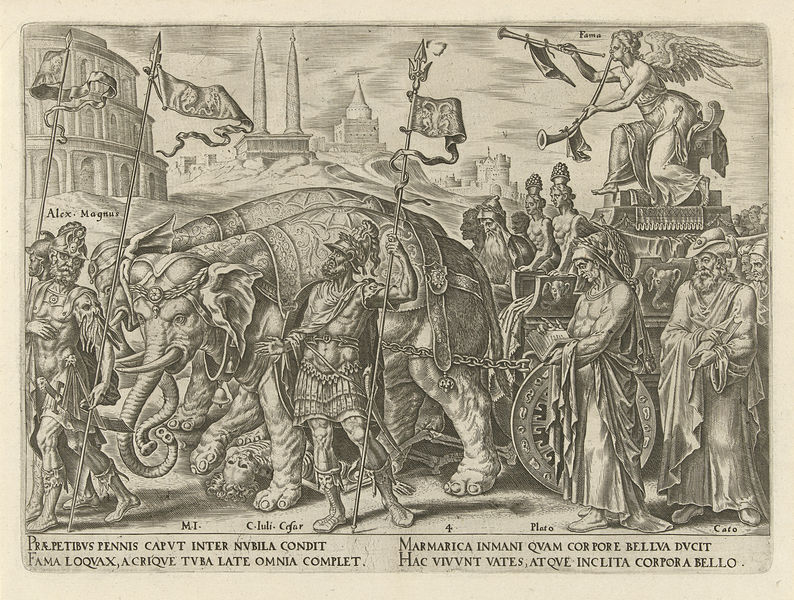
Titel: Triomf van de faam
Künstler: Philips Galle
Standort: Amsterdam
Institution: Rijksmuseum
Schlagwörter: tod, engel, fahnen, stab, fahne, kutsche, rad, wagen, soldaten, burg, orientalisch, stich, gefahr, feldzug, heer, helme, krieger, lanzen, mönche, posaunen, flaggen, posaune, triumphzug, elefant, elefanten, gerippe, latein, trompete, stahlketten, elefanen